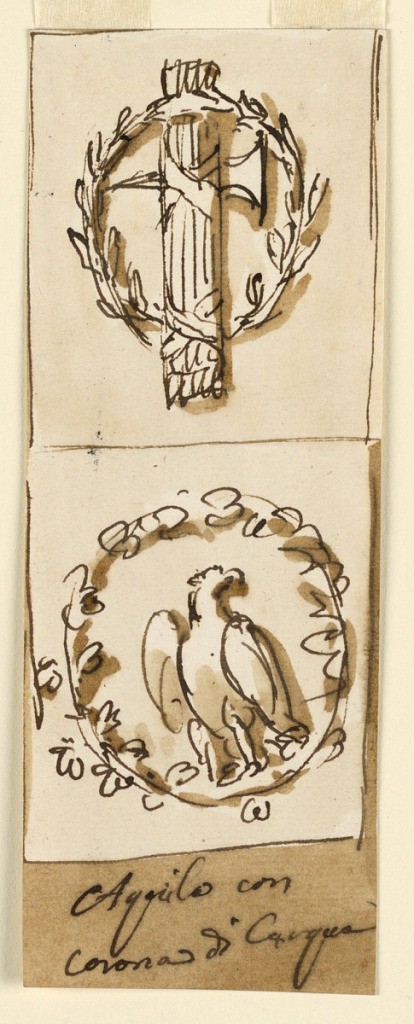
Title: Panel with fasces in wreath; eagle in wreath
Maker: Giuseppe Barberi, Italian, 1746–1809
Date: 1780–1800
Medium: Pen and brown ink, brush and brown wash on off-white laid paper
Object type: Drawing
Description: One above the other.